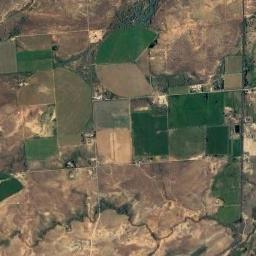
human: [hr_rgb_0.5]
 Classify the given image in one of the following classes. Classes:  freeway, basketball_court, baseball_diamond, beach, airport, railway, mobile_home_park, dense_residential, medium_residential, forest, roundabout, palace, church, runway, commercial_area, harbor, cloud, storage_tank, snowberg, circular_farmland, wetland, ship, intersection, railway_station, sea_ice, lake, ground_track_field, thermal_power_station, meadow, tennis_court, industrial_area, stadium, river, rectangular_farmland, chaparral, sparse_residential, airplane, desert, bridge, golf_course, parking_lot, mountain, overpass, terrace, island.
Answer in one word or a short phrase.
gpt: circular_farmland